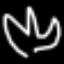
Label: leaf